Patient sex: M
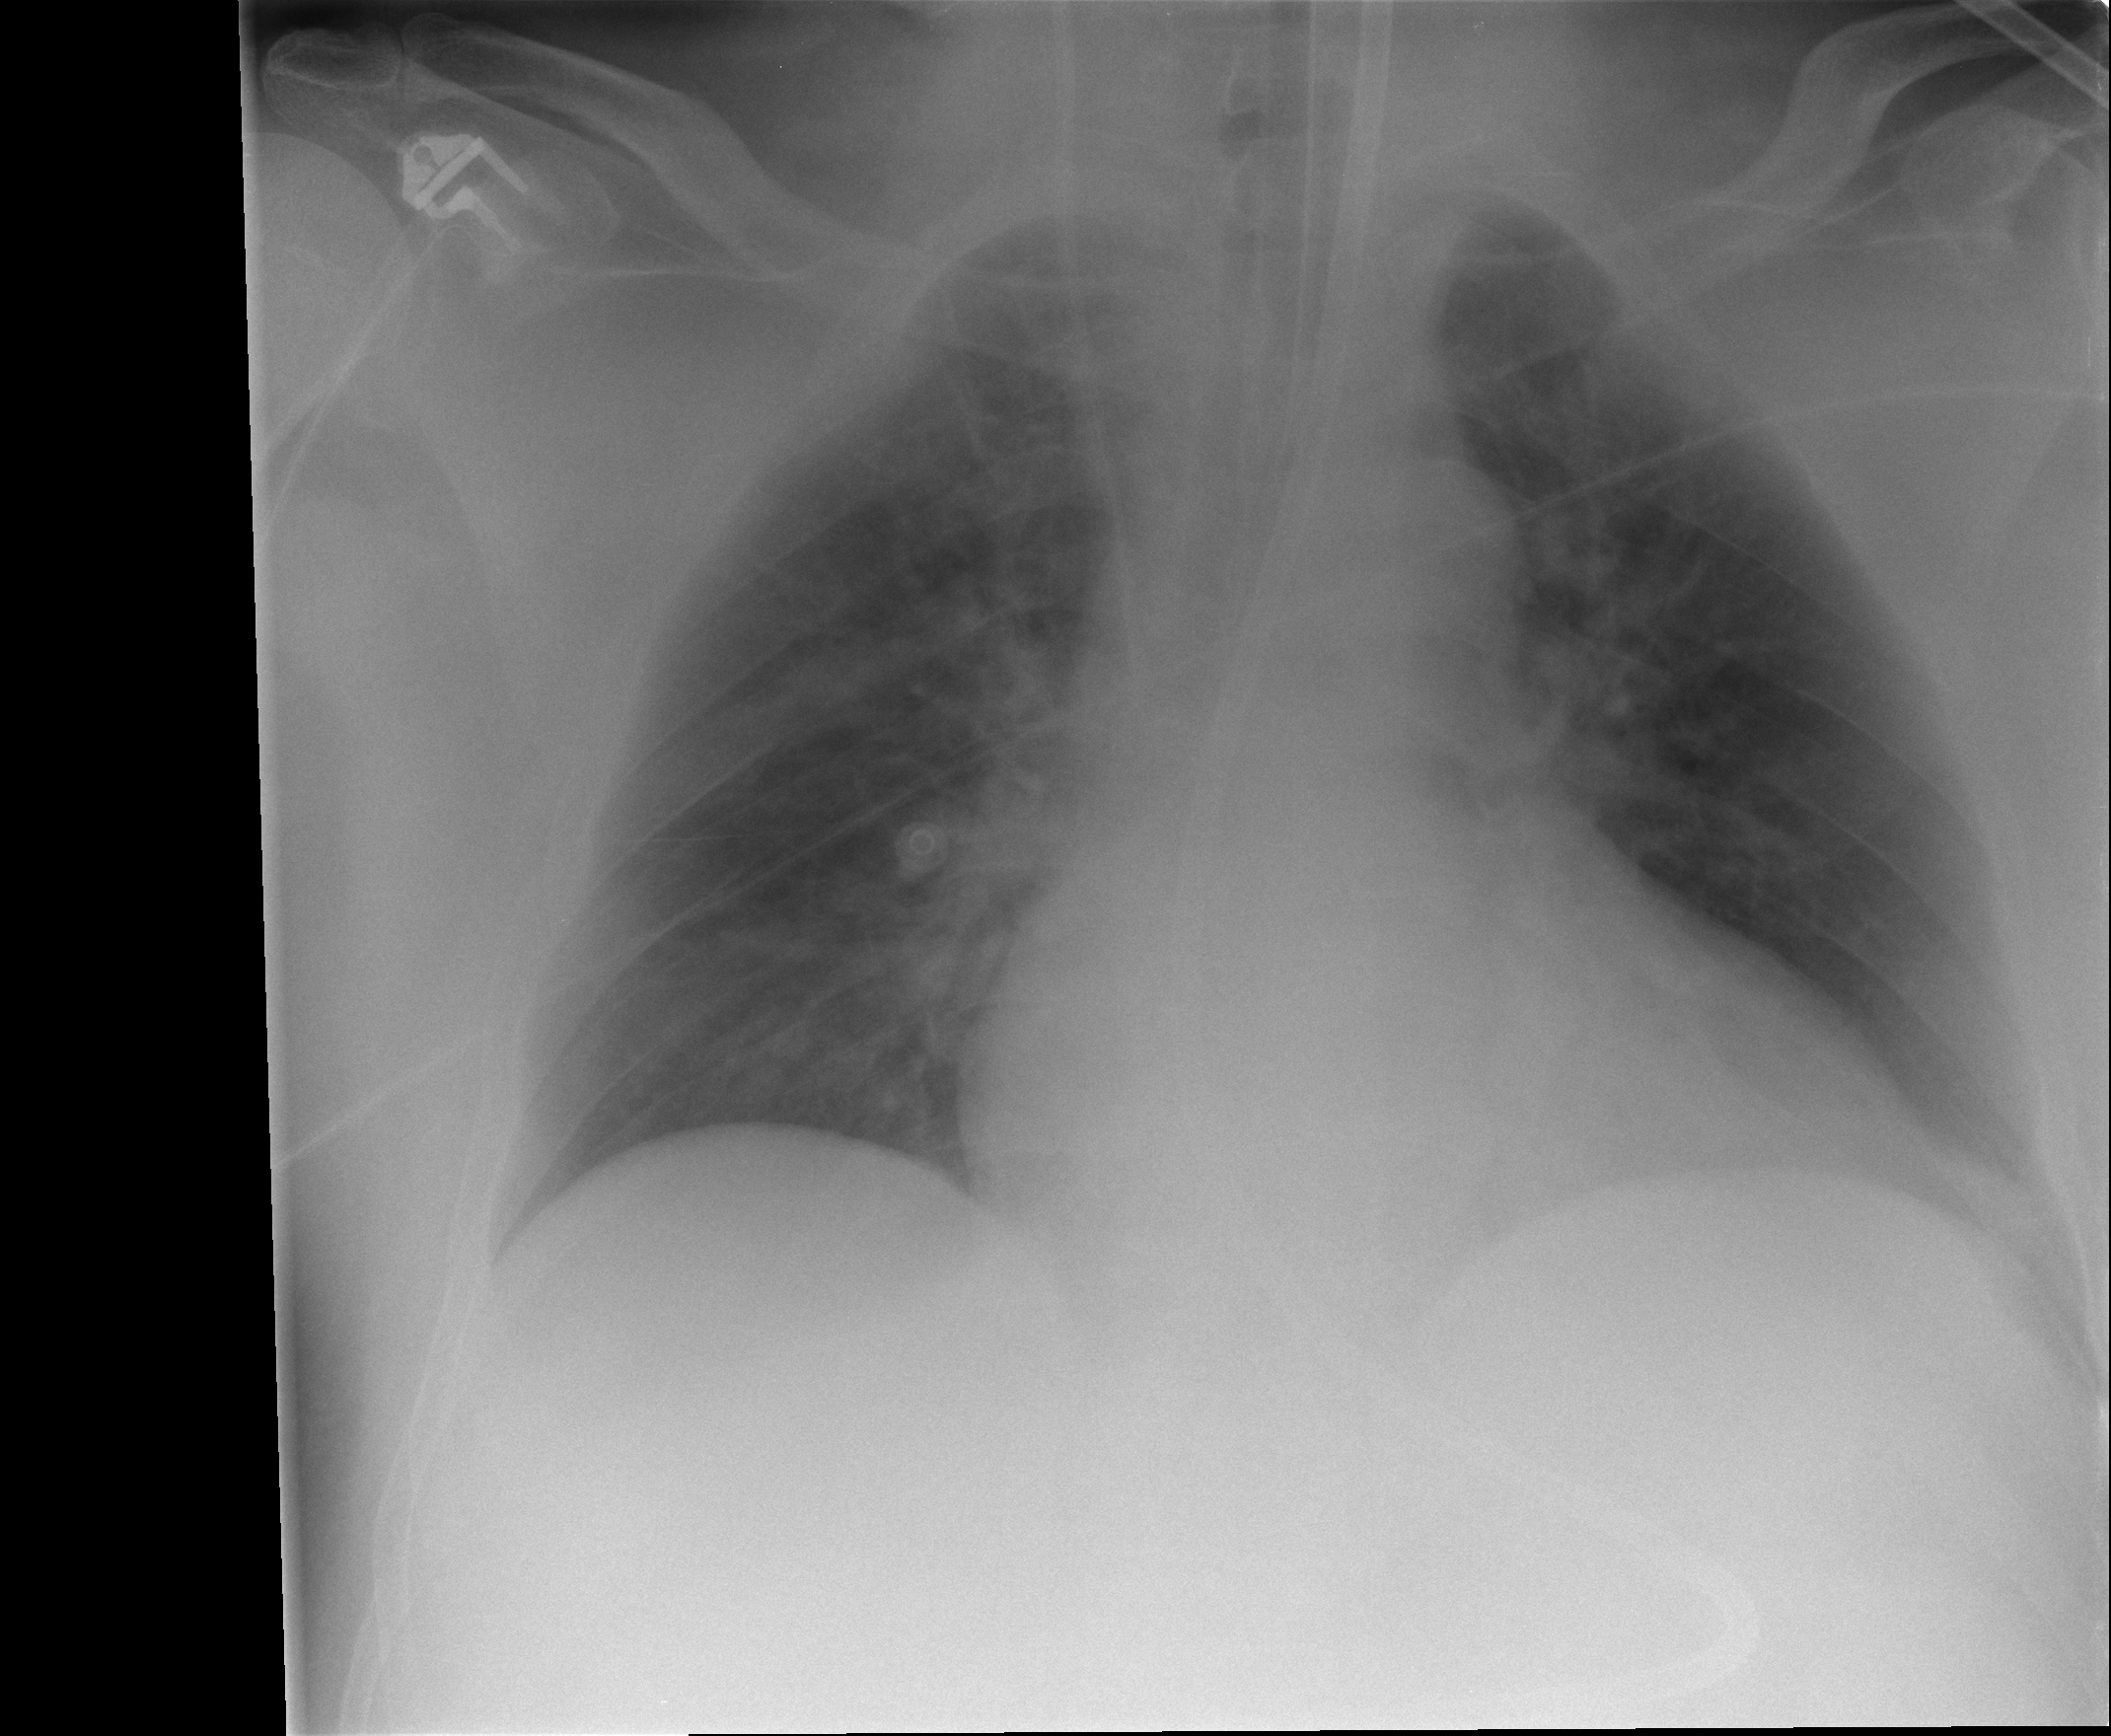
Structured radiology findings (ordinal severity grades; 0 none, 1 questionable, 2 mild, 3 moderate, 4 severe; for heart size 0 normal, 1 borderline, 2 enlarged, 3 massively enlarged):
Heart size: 2
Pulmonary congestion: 1
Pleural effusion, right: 0
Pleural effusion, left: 0
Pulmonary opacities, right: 1
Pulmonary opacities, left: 1
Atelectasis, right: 0
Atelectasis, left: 1